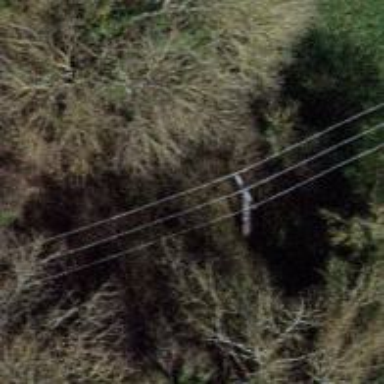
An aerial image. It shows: Power pole.